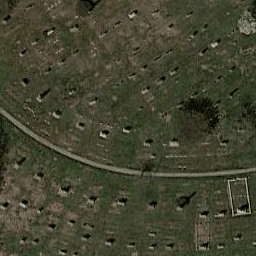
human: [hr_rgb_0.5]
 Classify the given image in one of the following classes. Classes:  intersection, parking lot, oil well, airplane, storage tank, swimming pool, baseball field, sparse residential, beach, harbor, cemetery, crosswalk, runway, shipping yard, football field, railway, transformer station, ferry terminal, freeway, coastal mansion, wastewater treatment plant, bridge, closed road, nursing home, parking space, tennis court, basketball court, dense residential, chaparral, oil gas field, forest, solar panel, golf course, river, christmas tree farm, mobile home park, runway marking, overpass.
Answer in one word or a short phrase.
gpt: cemetery